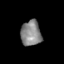
Tissue: skin
Cell type: Endothelial cells
Senescence score: 0.2769
Nuclear area (px): 506
Mean DAPI intensity: 134.154